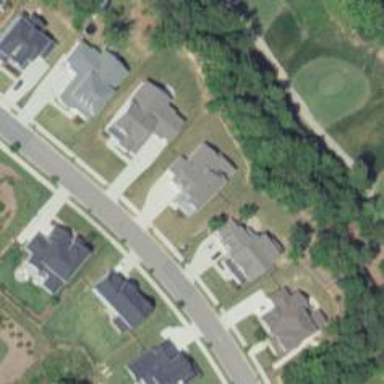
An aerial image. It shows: Residential road with asphalt surface and separate sidewalk.